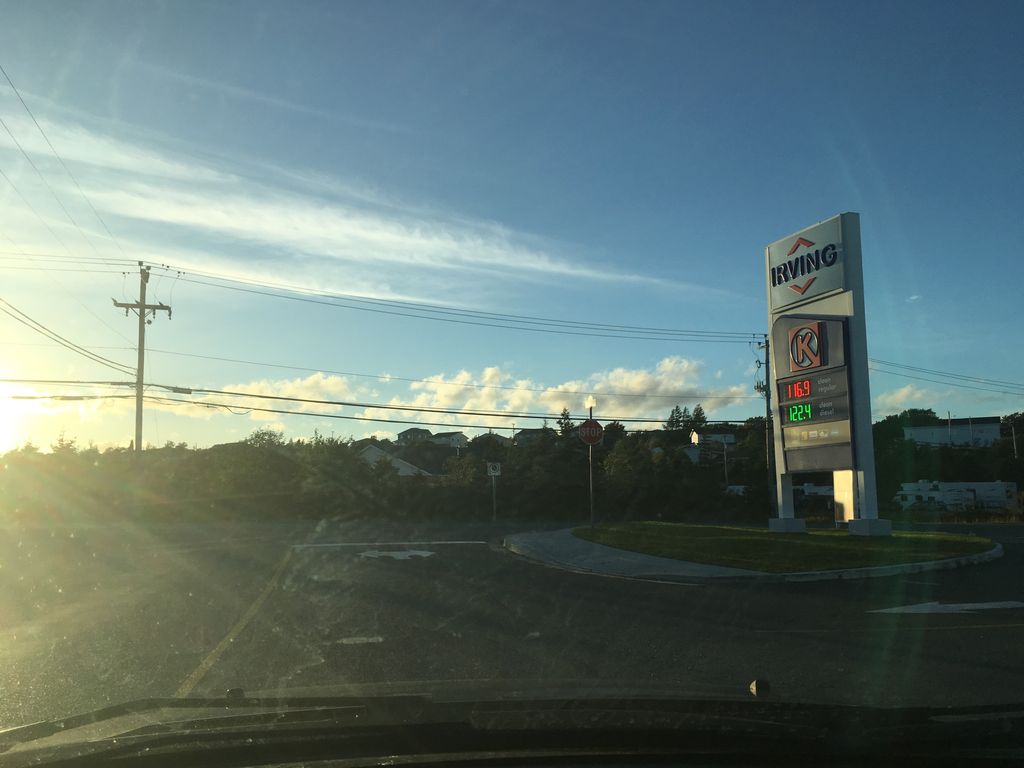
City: st_johns